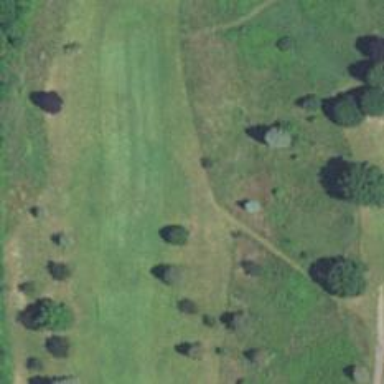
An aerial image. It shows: Golf cartpath that is also road path.